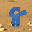
Label: 8